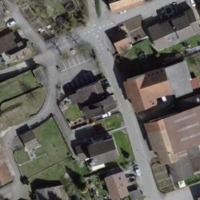
EUNIS habitat code: 54
Species observed at this site:
Anthyllis vulneraria